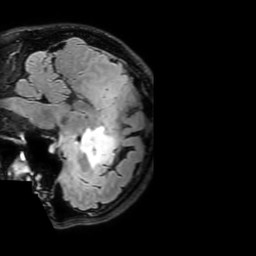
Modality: FLAIR
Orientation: sagittal
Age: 50
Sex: male
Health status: ill
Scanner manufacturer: philips
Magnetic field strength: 3 T
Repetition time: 4.8 s
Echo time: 0.307 s